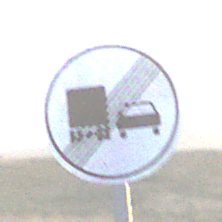
Verkehrszeichen: EndeUeberholverbotKraftfahrzeuge
Umgebung: Outdoor, Nature
Tageszeit: SunriseSunset
Wetter: PartlyCloudy
Licht: Natural
Jahreszeit: NotSpecified
Kontrast: HighContrast